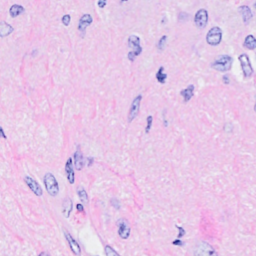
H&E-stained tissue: Breast